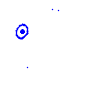
Particle: pion